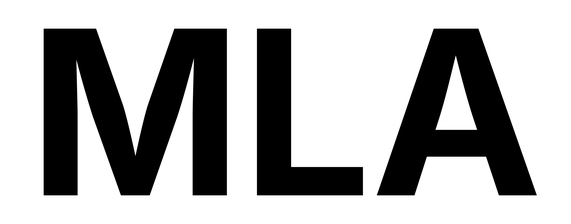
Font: Inter_Bold